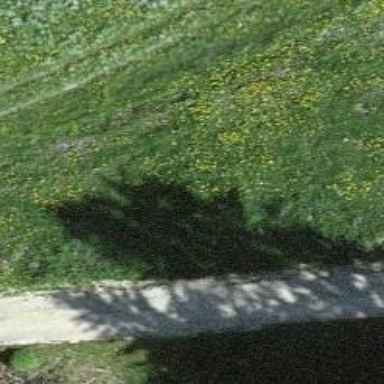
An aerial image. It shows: Grass track with grade 5 tracktype.